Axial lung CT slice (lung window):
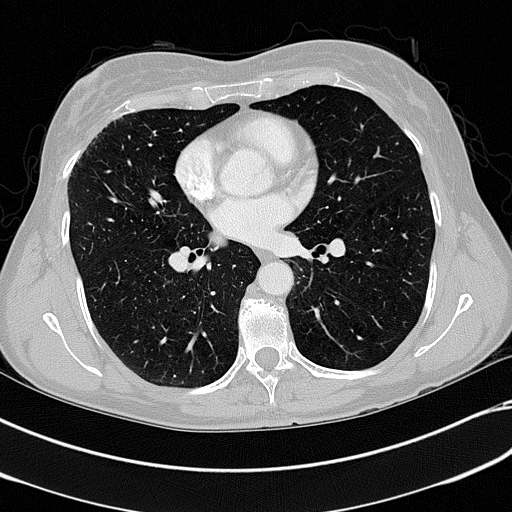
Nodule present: no